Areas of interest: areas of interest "Soccer Field"
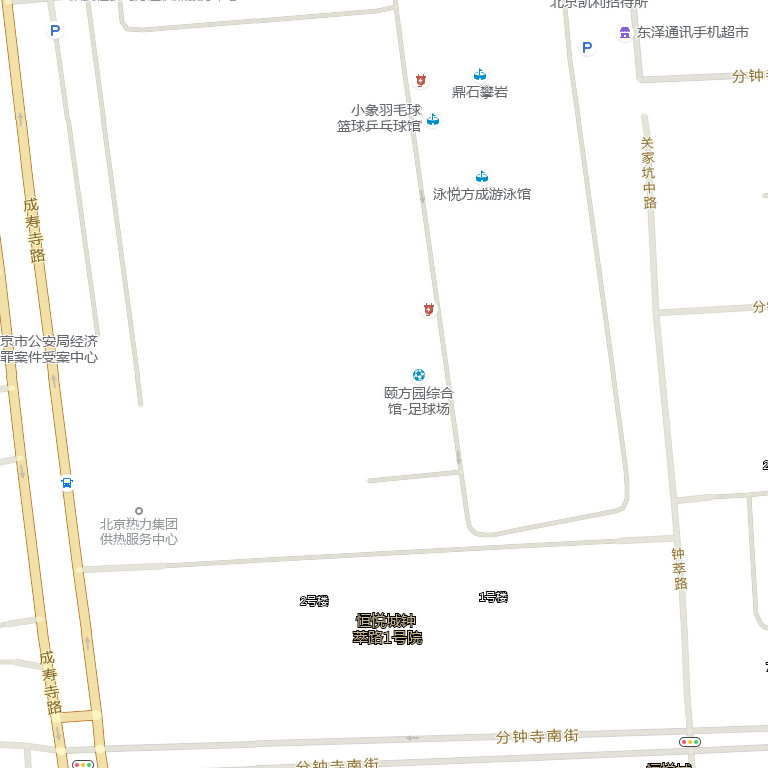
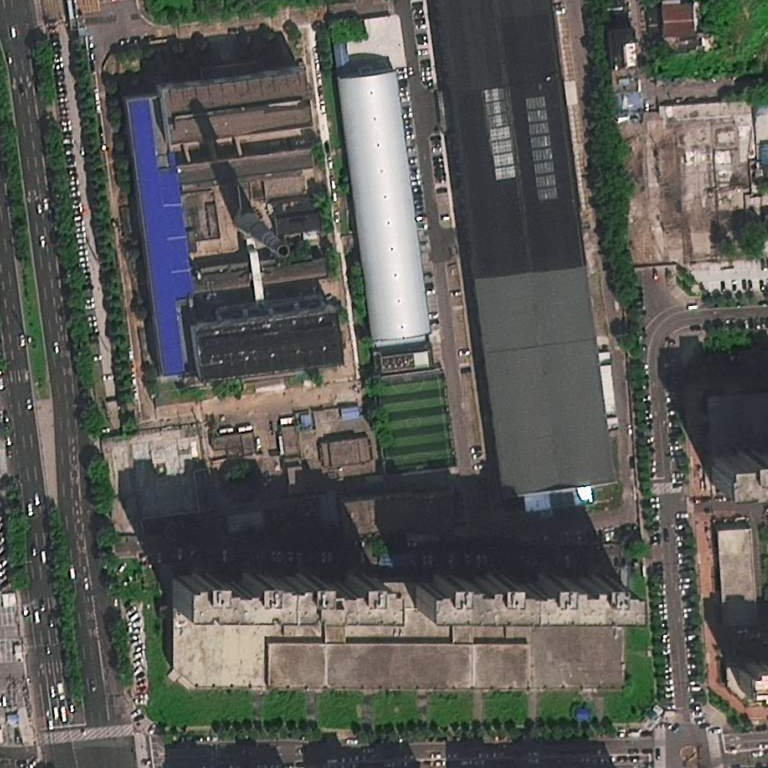